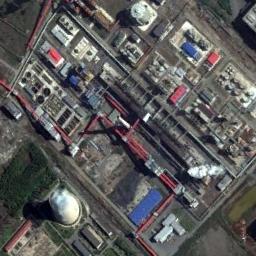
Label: thermal_power_station